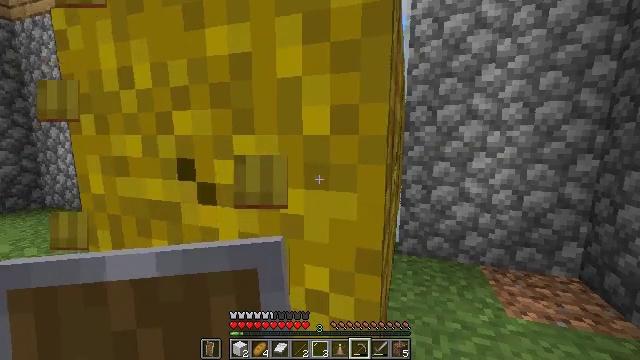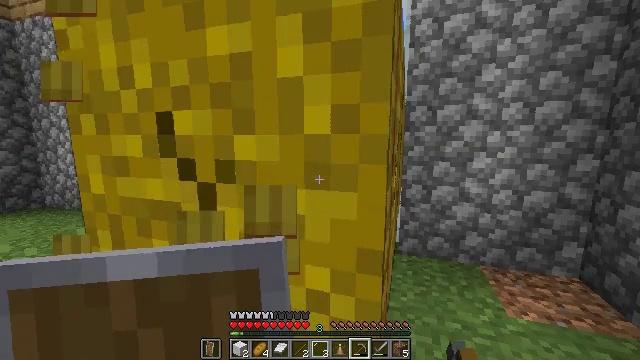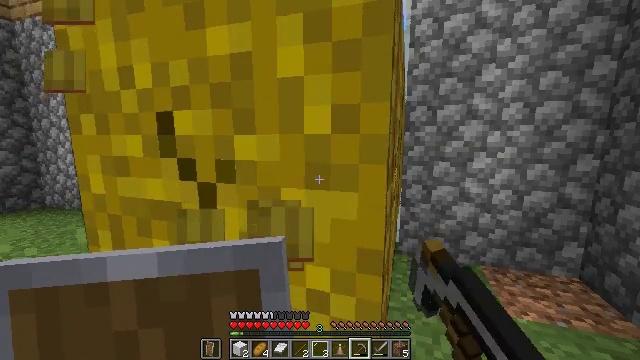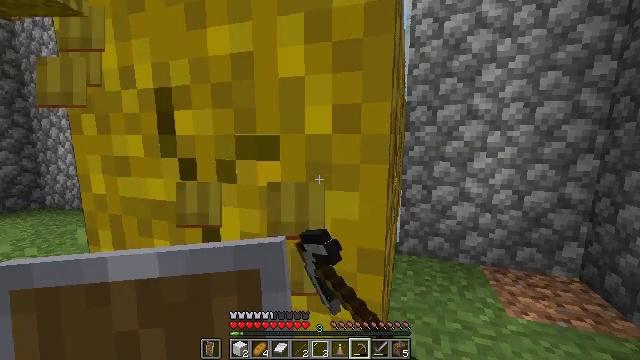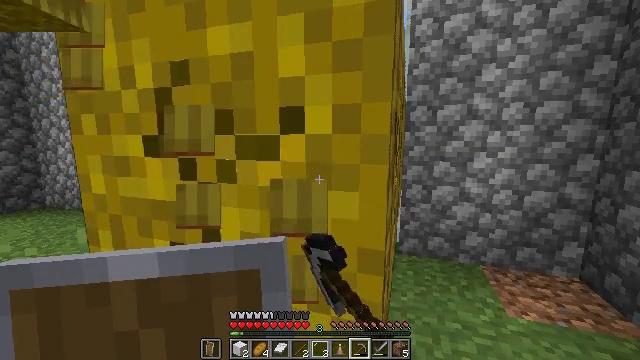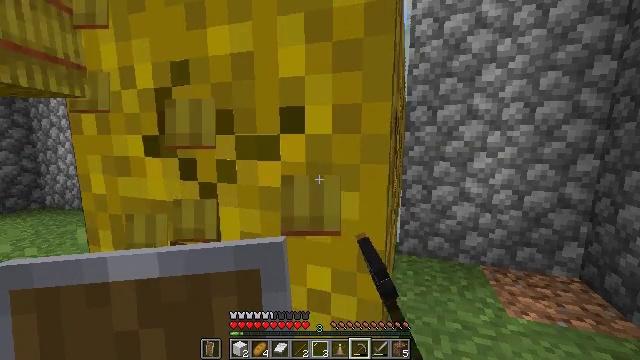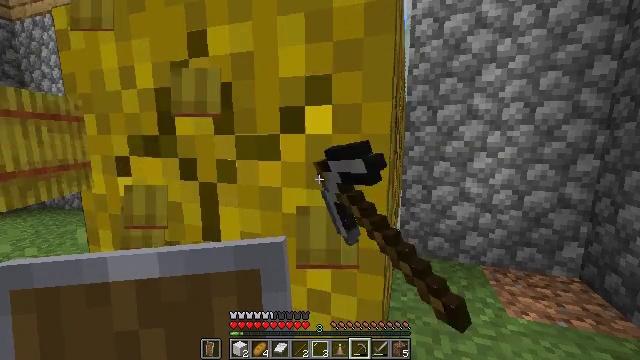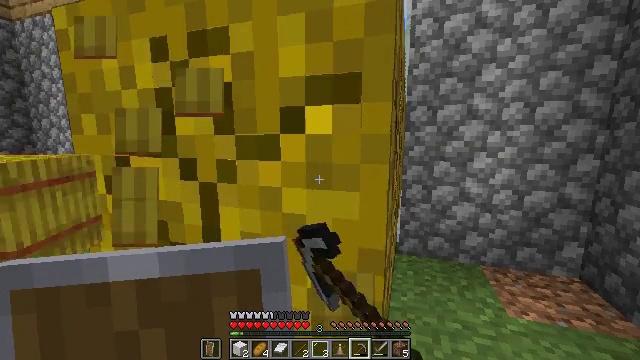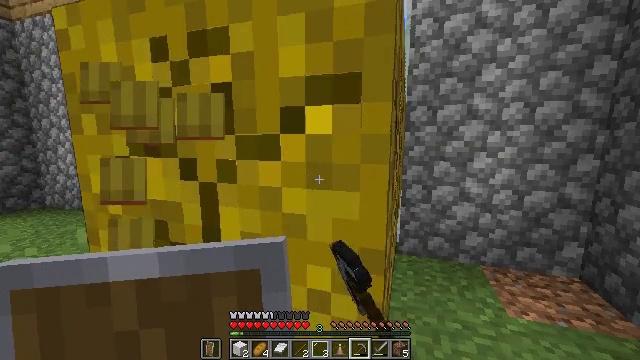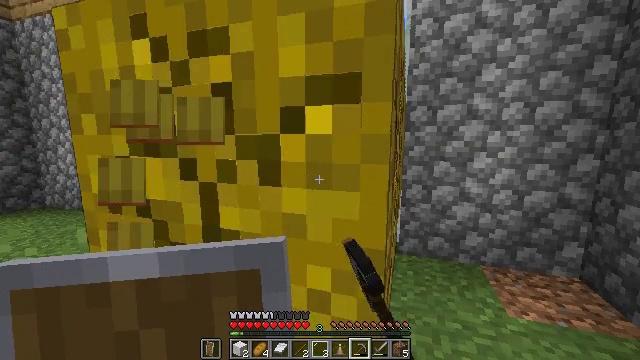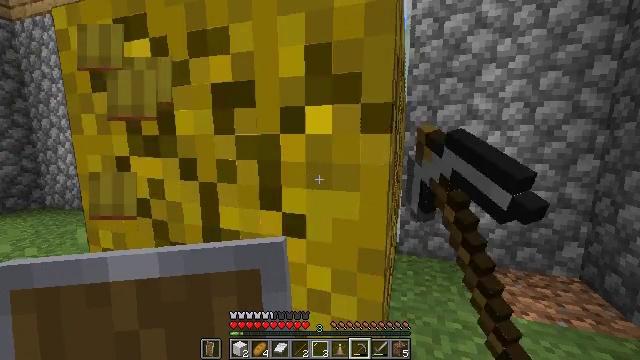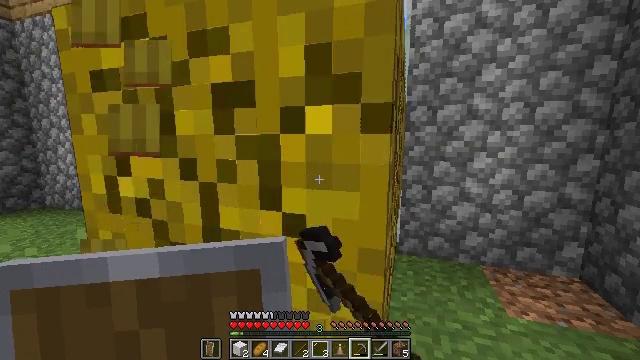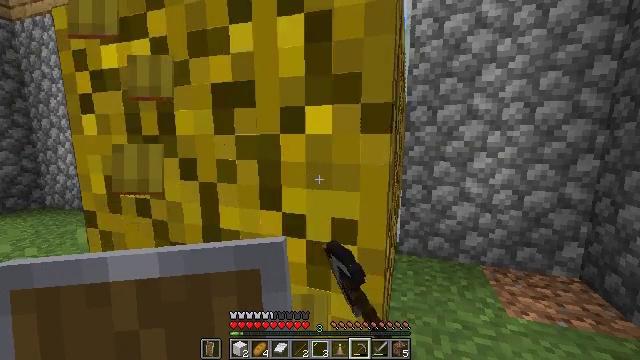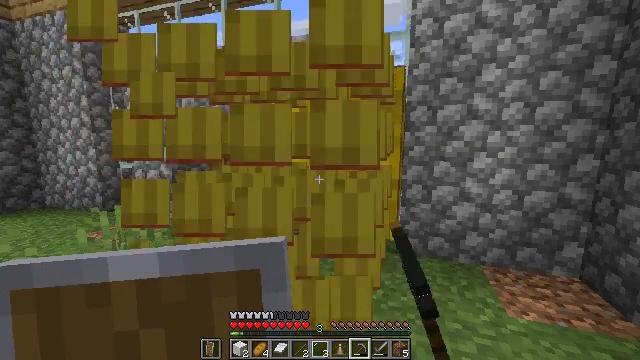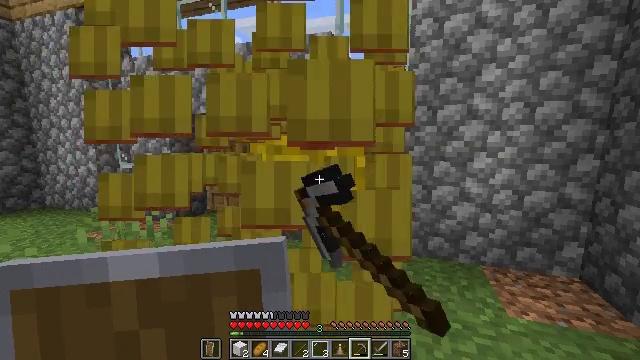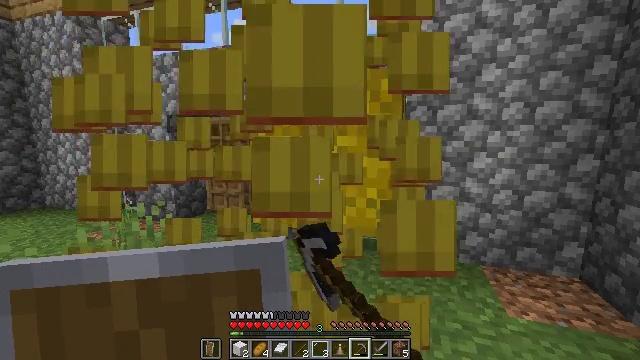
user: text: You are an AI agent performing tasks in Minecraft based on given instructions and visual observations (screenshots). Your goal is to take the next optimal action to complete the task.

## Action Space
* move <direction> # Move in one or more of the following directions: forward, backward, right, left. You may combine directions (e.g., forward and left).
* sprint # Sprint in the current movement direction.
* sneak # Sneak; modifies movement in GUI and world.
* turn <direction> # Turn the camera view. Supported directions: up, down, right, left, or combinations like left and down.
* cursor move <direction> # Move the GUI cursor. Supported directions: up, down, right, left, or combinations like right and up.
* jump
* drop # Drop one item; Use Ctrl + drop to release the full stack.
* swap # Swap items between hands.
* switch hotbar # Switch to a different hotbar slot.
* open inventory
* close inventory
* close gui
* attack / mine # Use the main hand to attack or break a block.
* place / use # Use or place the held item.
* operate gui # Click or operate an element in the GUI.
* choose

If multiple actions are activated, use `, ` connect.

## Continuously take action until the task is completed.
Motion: motion action
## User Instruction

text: Break the hay block to collect it.
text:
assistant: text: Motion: attack / mine
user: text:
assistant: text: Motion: attack / mine
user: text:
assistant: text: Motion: attack / mine
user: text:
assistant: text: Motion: attack / mine
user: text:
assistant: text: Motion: attack / mine
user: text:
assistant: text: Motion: attack / mine
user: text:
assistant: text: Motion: attack / mine
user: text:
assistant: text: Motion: attack / mine
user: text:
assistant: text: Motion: attack / mine
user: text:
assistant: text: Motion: attack / mine
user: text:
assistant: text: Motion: attack / mine
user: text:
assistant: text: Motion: attack / mine
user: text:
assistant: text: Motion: attack / mine
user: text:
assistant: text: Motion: attack / mine
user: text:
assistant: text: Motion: attack / mine
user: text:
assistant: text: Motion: attack / mine
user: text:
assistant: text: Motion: attack / mine
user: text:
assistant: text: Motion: attack / mine
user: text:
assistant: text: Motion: move forward, attack / mine
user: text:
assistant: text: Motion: move forward, attack / mine
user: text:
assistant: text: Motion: move forward, turn right, attack / mine
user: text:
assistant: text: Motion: move forward, turn right, attack / mine
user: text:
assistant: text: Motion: attack / mine
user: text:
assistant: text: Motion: move forward, attack / mine
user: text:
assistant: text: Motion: move forward, attack / mine
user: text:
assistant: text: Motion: turn right, attack / mine
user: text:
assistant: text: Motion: turn right and down, attack / mine
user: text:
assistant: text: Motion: turn right, attack / mine
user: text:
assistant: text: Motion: turn right and down, attack / mine
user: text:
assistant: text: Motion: turn right and down, attack / mine